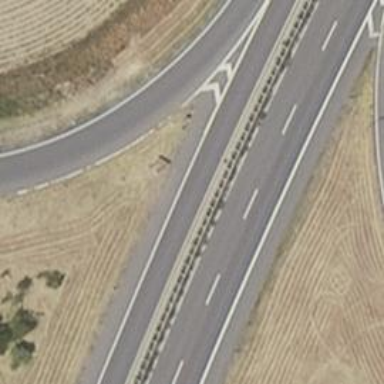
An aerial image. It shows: Asphalt motorroad with trunk classification.